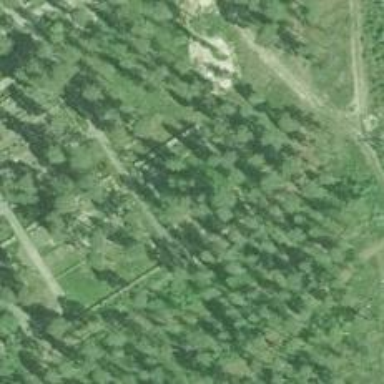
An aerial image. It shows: Sector in the cemetery.